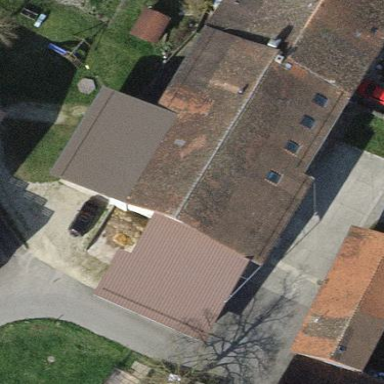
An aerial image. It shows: Residential building.